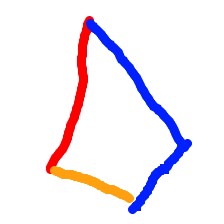
Shape: kite